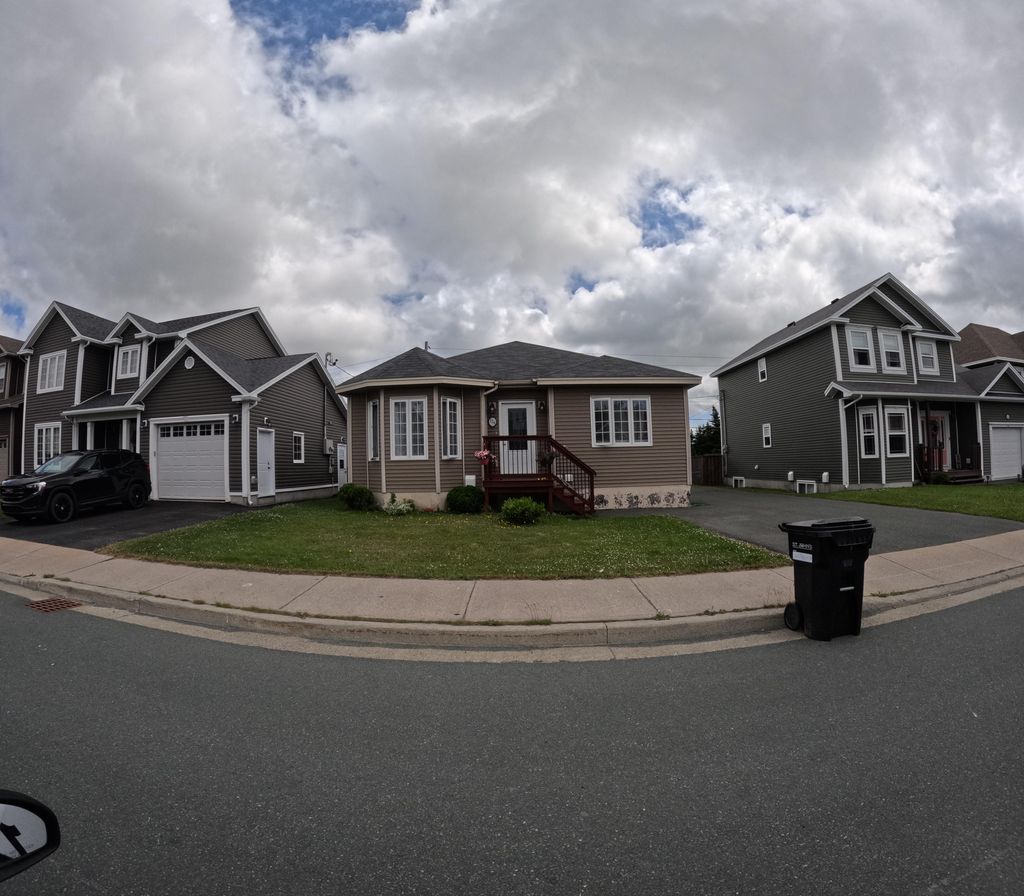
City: st_johns